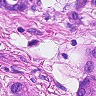
Metastatic tissue present: yes